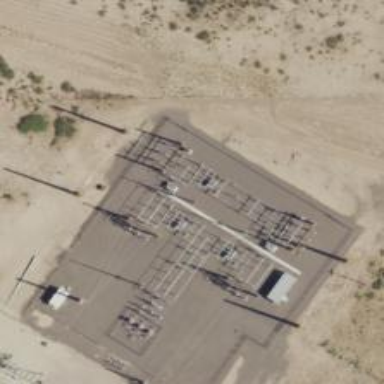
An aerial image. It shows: Switch for power supply.